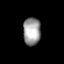
Tissue: skin
Cell type: Epithelial cells
Senescence score: 0.264
Nuclear area (px): 478
Mean DAPI intensity: 156.249